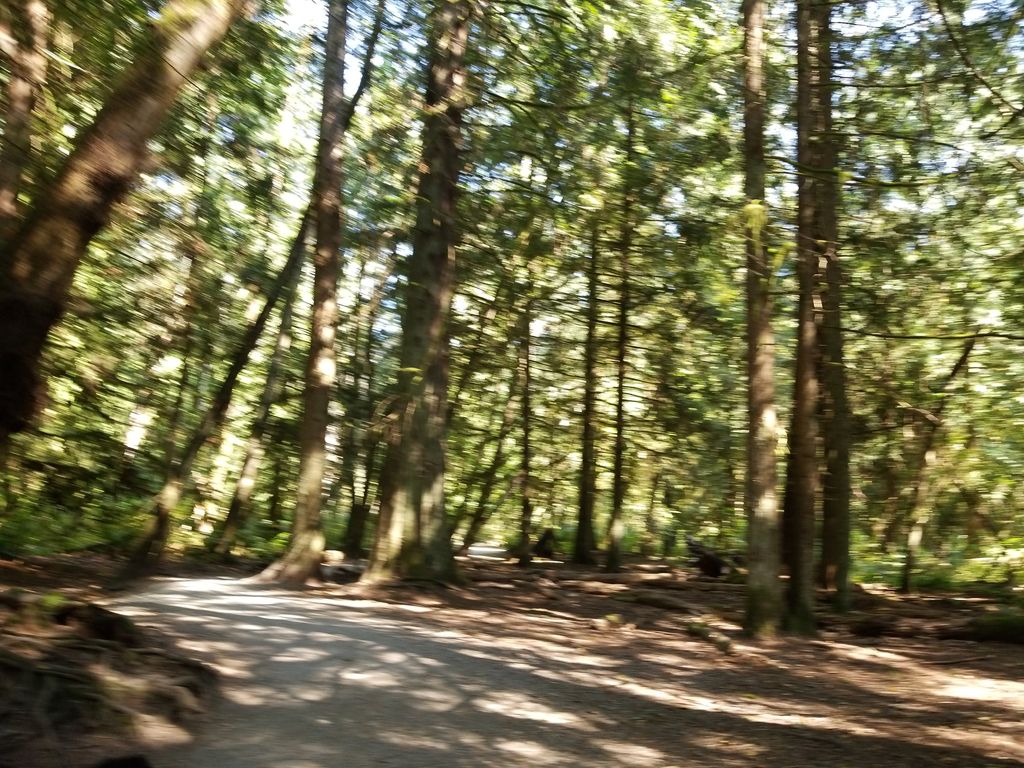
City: vancouver